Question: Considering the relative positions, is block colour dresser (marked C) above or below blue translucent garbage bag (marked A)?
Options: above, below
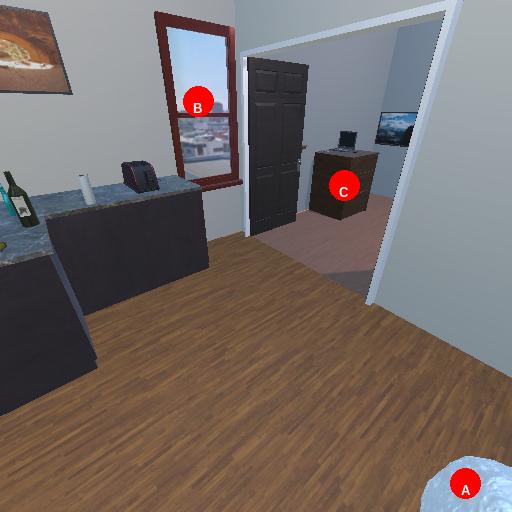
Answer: above